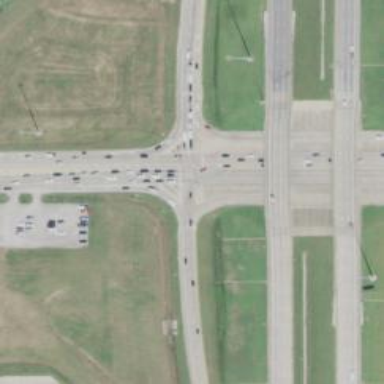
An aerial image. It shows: Secondary road with frontage road.